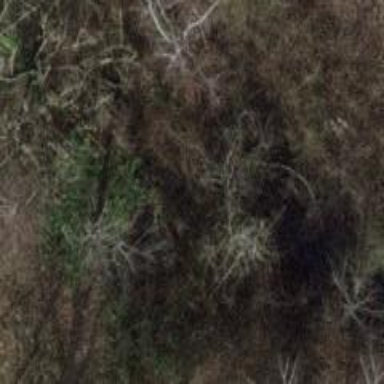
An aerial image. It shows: Forest area.